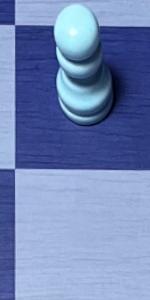
Label: Empty